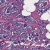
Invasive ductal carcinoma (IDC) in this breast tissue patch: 1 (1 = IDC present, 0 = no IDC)